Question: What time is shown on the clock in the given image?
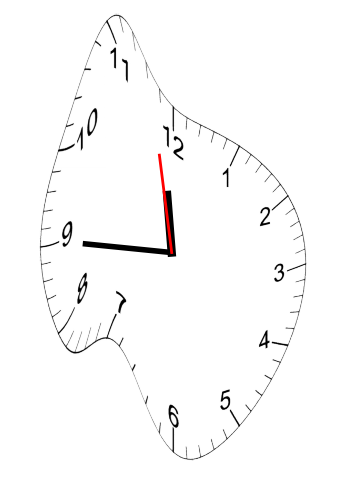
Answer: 11:44:58